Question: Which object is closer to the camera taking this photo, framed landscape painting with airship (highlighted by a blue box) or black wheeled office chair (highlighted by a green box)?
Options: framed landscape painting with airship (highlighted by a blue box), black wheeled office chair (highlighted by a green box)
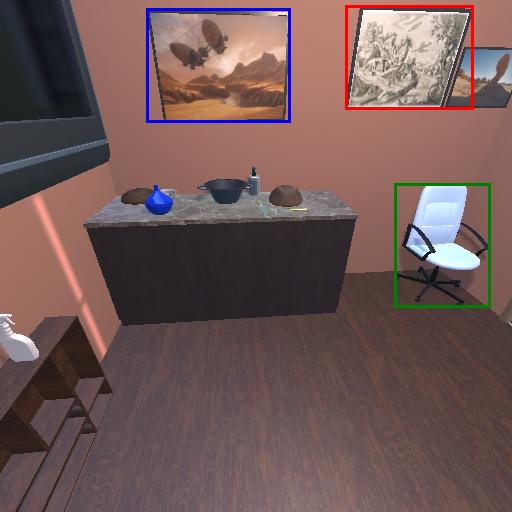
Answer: framed landscape painting with airship (highlighted by a blue box)